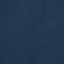
Land use / land cover: SeaLake